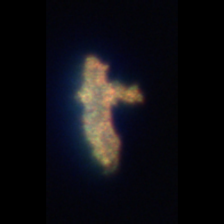
Taxon: Unknown_detritus
Group: Unknown